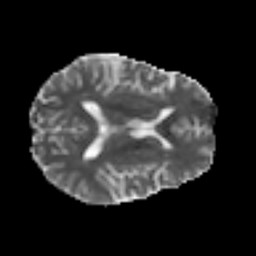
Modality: MD
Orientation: axial
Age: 47
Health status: ill
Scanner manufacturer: philips
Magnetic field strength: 3 T
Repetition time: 9 s
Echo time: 0.127 s